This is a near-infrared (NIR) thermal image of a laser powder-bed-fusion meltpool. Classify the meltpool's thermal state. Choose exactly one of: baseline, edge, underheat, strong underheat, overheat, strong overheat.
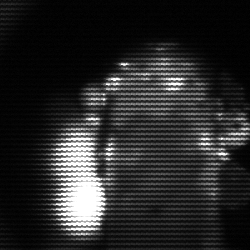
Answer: strong underheat